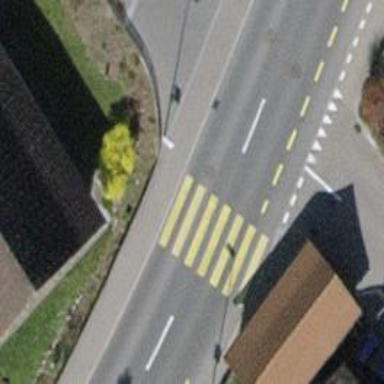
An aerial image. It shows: Uncontrolled zebra crossing on the road.